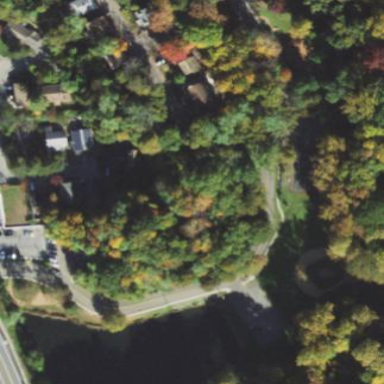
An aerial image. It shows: Park.